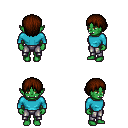
a pixel art fantasy rpg character, female body template, orc, green skin, teal long-sleeve shirt, metal pants, brown plain hairstyle, four views (front, back, left, right), 2x2 character sprite sheet, small pixel art, hard edges, no anti-aliasing